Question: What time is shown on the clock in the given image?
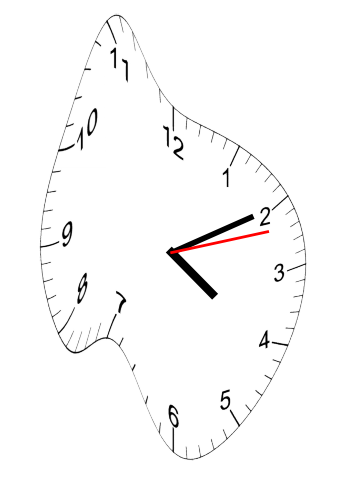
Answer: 04:10:12